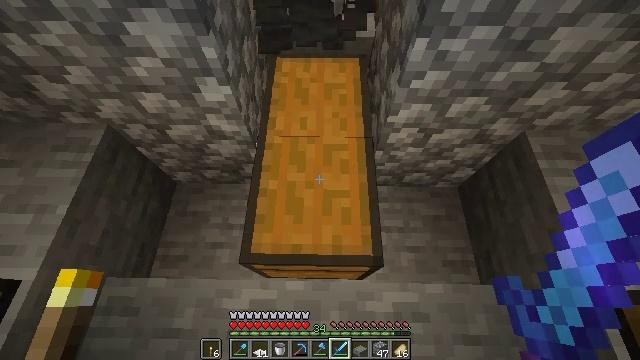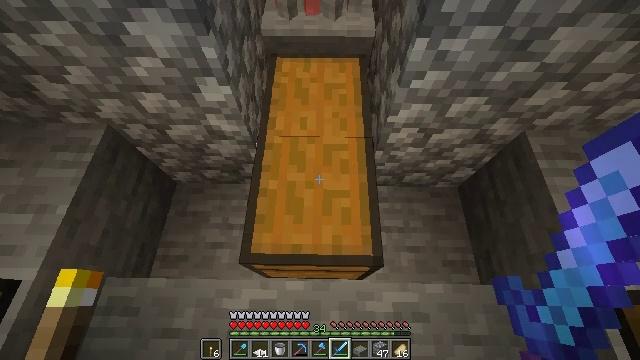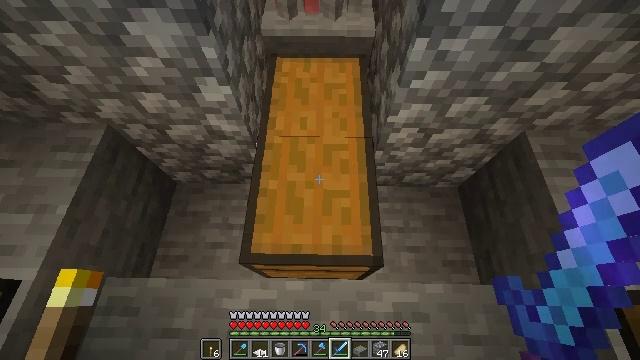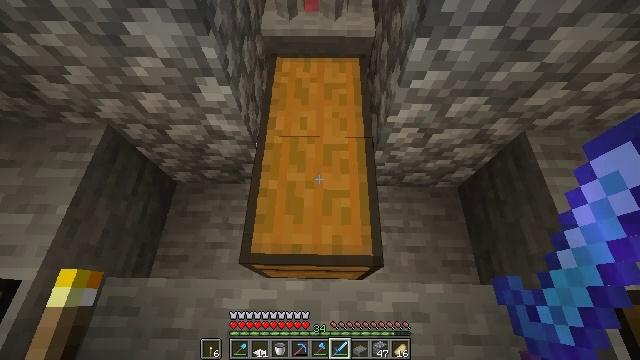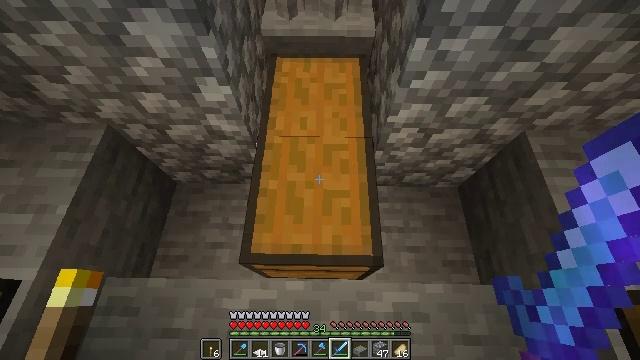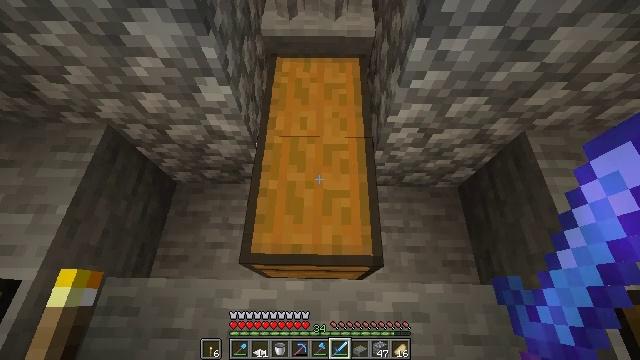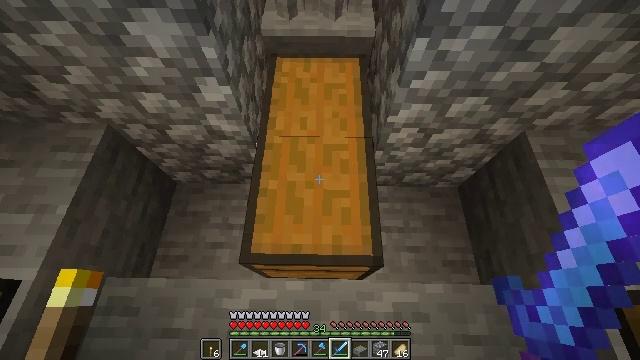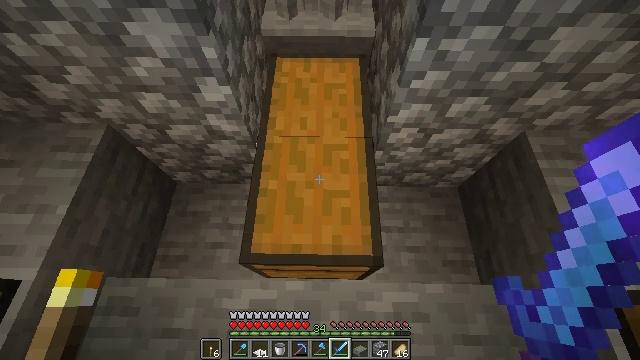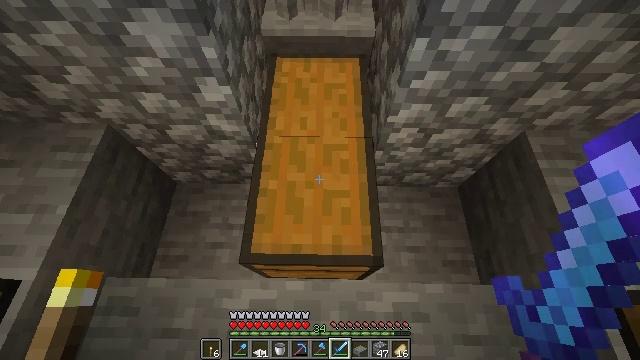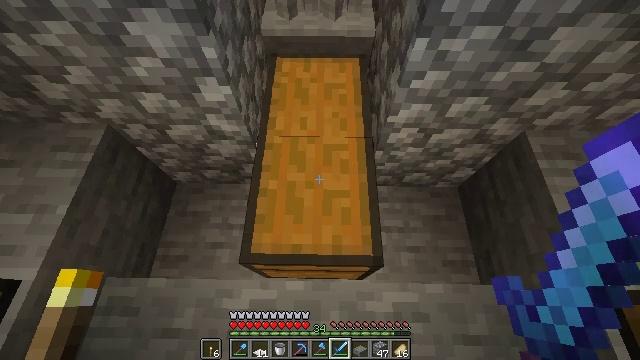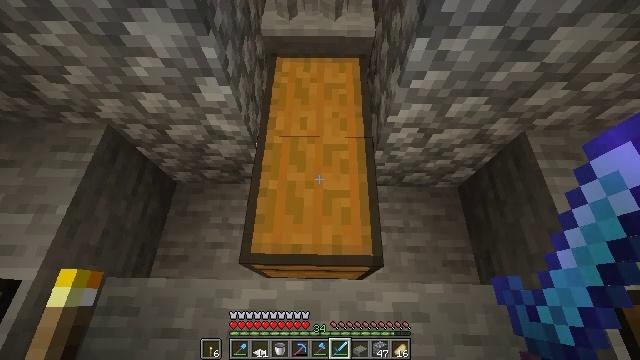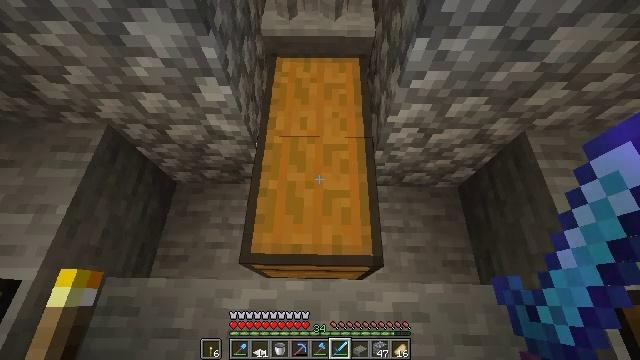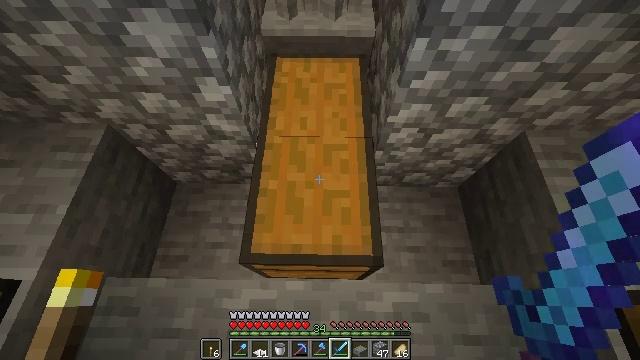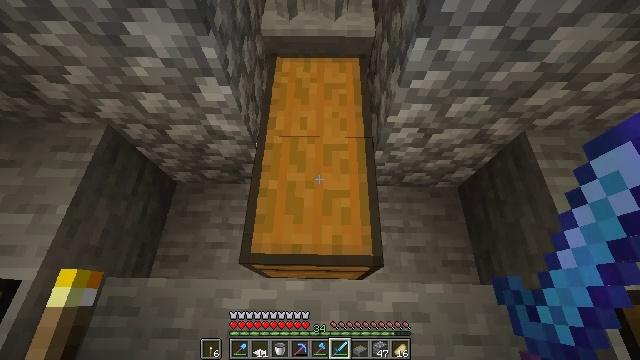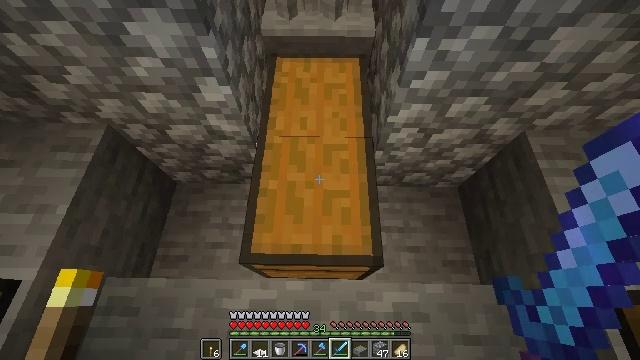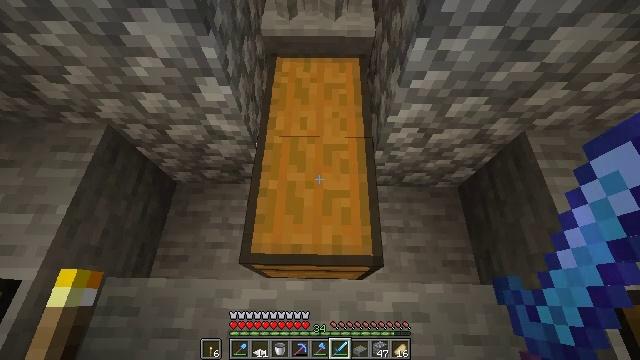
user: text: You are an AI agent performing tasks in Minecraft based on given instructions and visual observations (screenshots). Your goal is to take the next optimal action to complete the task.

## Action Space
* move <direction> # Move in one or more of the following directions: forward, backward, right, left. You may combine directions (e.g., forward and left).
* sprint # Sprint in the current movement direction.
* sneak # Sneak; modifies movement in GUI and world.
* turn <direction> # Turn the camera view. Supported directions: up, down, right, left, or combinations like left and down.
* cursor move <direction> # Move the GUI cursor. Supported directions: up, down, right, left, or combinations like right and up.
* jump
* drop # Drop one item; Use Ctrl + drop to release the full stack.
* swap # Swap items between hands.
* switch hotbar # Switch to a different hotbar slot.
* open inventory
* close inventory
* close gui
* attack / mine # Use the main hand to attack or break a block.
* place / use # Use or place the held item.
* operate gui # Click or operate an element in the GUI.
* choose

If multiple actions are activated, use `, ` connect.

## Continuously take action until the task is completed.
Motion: motion action
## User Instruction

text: Drop a diamond sword.
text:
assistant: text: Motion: no_op
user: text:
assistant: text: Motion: no_op
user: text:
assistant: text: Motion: no_op
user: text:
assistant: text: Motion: no_op
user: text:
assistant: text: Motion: no_op
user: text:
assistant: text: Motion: no_op
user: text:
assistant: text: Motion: no_op
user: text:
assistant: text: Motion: no_op
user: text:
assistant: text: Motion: no_op
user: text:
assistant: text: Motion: no_op
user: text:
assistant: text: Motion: no_op
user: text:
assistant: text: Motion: no_op
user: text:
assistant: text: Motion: no_op
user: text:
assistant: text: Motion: no_op
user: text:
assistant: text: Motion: no_op
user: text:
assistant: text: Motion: no_op
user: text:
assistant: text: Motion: no_op
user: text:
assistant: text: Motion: no_op
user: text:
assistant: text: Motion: no_op
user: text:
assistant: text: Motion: no_op
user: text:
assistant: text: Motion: no_op
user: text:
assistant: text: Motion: no_op
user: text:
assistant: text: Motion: no_op
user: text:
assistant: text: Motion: no_op
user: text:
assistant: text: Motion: no_op
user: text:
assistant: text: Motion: no_op
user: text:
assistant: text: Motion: no_op
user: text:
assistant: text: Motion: no_op
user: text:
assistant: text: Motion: no_op
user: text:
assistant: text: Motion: no_op